Aerial crown-view tile of a tropical tree (Barro Colorado Island, Panama), acquired 20240918:
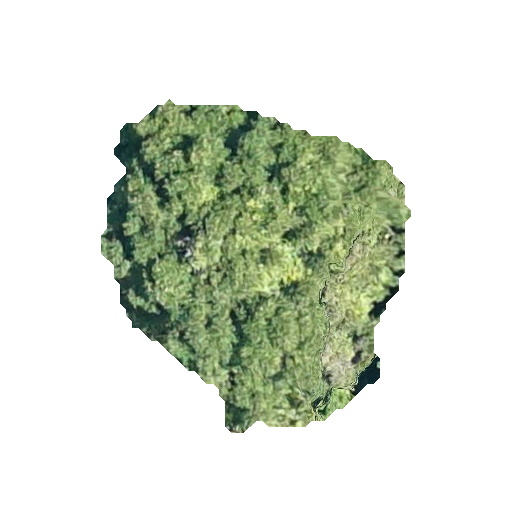
Species: Prioria copaifera
GBIF accepted scientific name: Prioria copaifera
Crown area: 114.478 m²